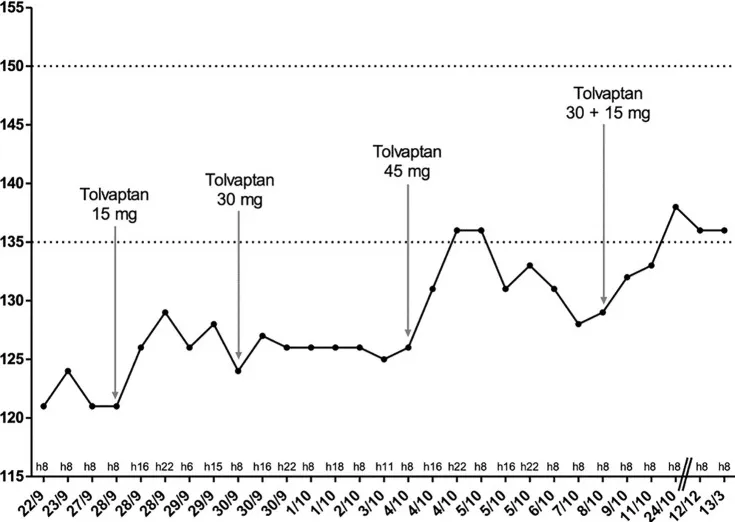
Changes in patient serum sodium levels through the observation period, together with the varying daily dosages of tolvaptan: as tolvaptan dose increased, serum sodium levels increased, but it was only with twice-daily tolvaptan administration that serum sodium levels persisted in the normal range. Na: serum sodium.
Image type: pathology (immunostaining)